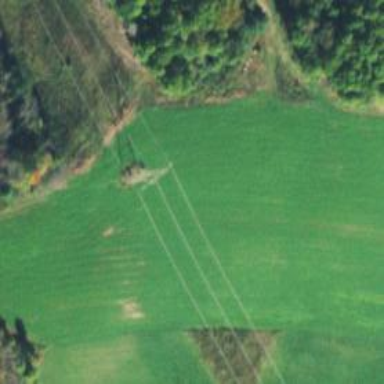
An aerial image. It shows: Lattice structure tower used for power distribution.